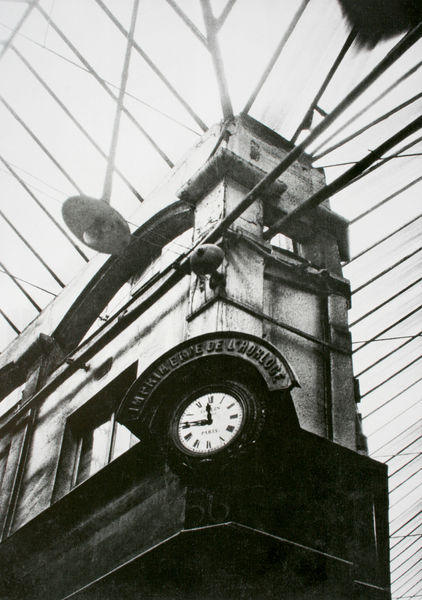
Titel: Imprimerie de l`Horloge, Passage des deux soeurs
Künstler: Germaine Krull
Standort: Zülpich
Institution: Courtesy Sammlung Ann und Jürgen Wilde
Schlagwörter: fenster, glas, grau, lampe, licht, dach, alt, wand, architektur, bogen, mauer, detail, uhr, foto, fotografie, eisen, erker, fragment, gesims, glühbirne